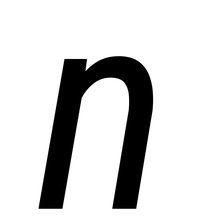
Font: Roboto-Italic_Condensed_Italic